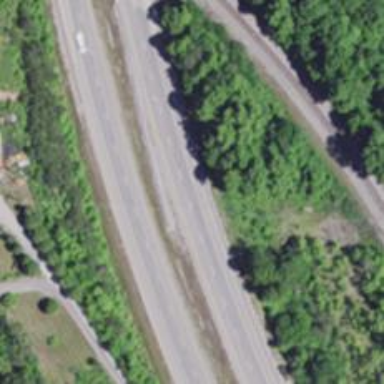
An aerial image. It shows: Trunk highway.